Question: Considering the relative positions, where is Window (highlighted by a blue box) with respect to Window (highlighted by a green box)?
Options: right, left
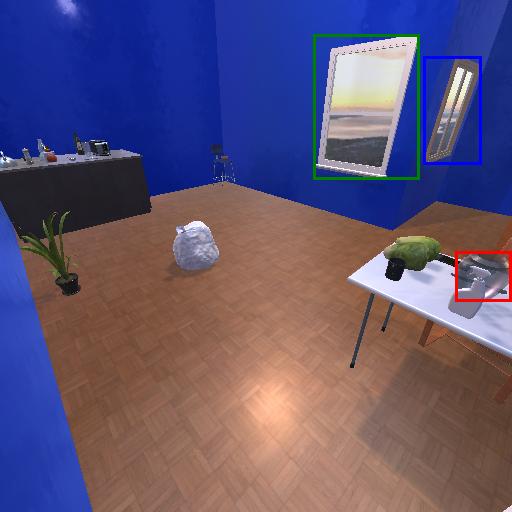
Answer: right